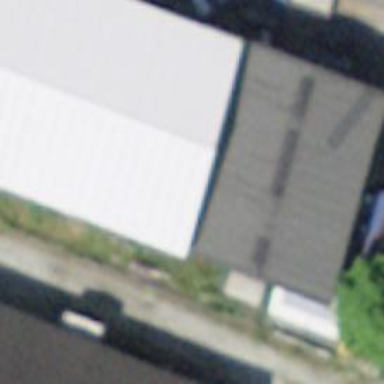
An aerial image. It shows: Industrial building.